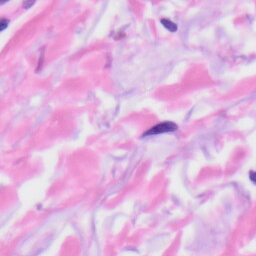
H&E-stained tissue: Skin